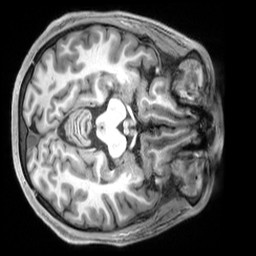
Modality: T1w
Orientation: axial
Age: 25
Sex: male
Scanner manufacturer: siemens
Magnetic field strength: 3 T
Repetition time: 2.3 s
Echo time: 0.00229 s